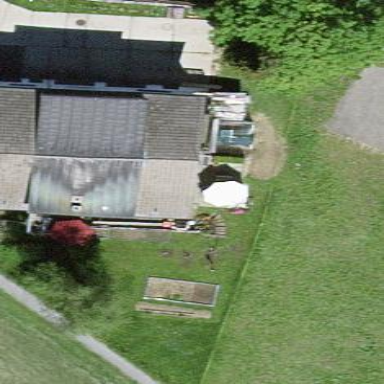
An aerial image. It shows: Detached building with gabled roof.